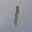
Label: 1